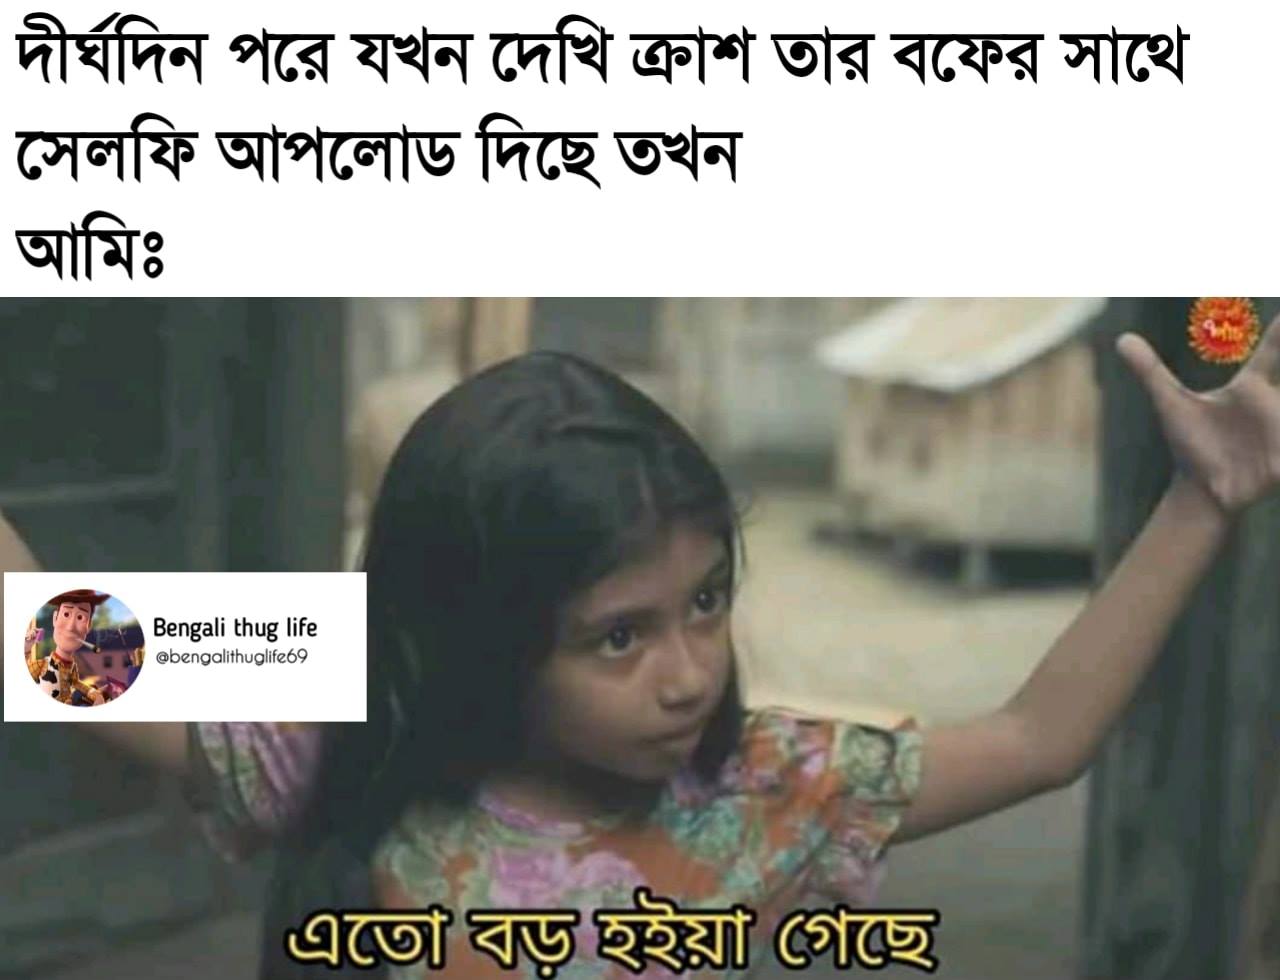
Text: দীর্ঘদিন পরে যখন দেখি ক্রাশ তার বফের সাথে সেলফি আপলোড দিছে তখন    আমিঃ  এতো বড় হইয়া গেছে
Label: Hate
Hate category: Personal Offence
Targeted group: Individual